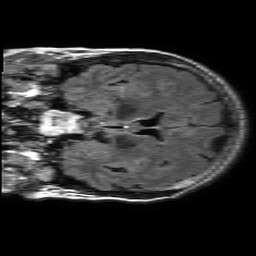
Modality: FLAIR
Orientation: coronal
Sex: female
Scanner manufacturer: philips
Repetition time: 11 s
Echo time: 0.125 s